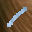
Label: 1